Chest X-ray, AP view. Patient: 16 years old, sex M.
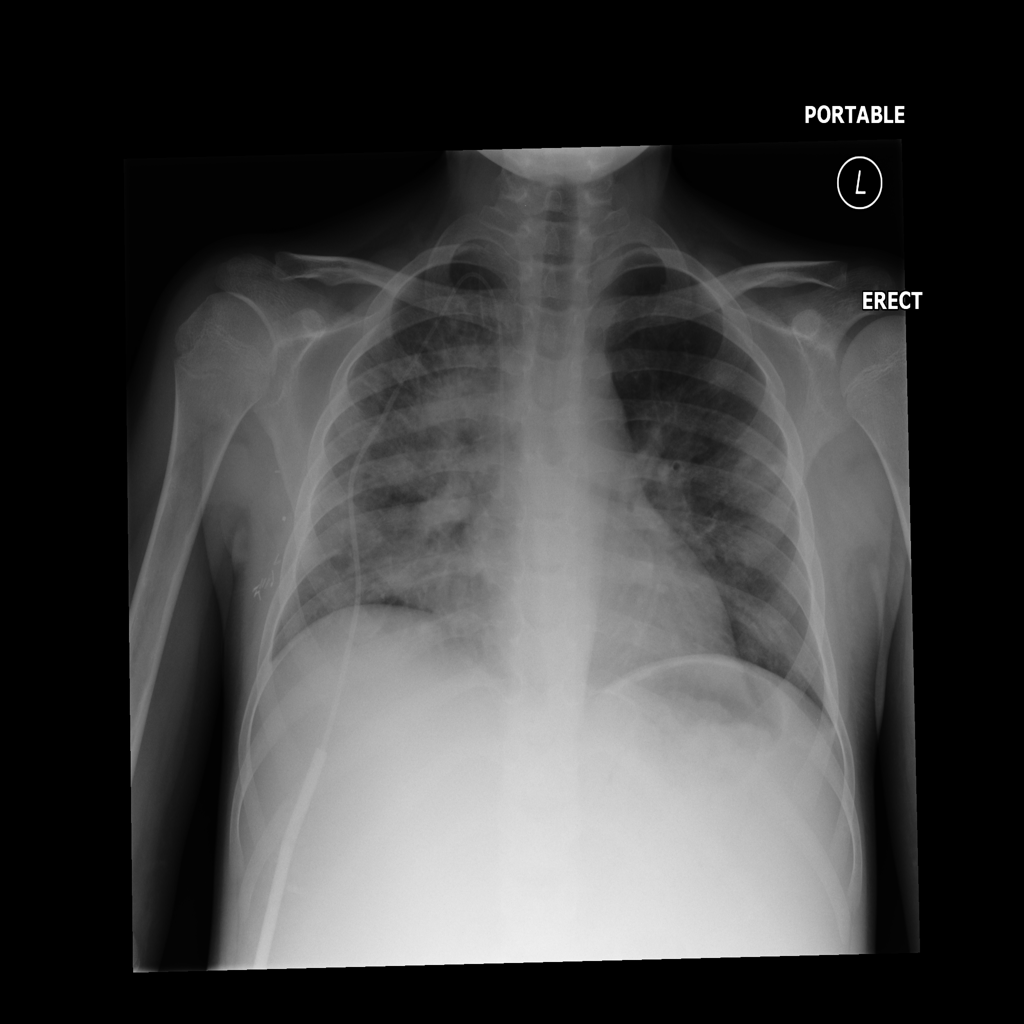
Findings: Infiltration